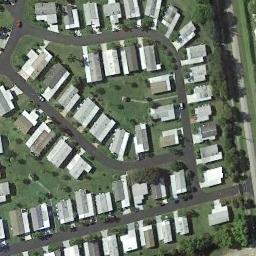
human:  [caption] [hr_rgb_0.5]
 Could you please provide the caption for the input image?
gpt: The mobile home park is on the grass next to the road .

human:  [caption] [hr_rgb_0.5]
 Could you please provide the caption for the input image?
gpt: There are four rows of mobile homes and three paths .

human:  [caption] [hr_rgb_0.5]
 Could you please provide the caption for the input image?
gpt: Many buildings of different shapes and sizes are in mobile home parks .

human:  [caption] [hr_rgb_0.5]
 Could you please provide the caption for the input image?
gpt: The mobile home park has lots of neatly arranged mobile homes on the grass and some roads go through the mobile home park .

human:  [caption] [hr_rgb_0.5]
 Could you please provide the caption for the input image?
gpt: There are many gray and white buildings in the mobile home park .